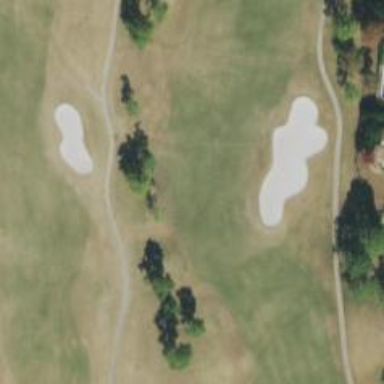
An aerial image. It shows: Golf hole.